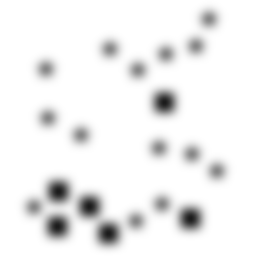
Squares: 6
Triangles: 0
Stars: 14
Total shapes: 20